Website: bh-photo
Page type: address-validator
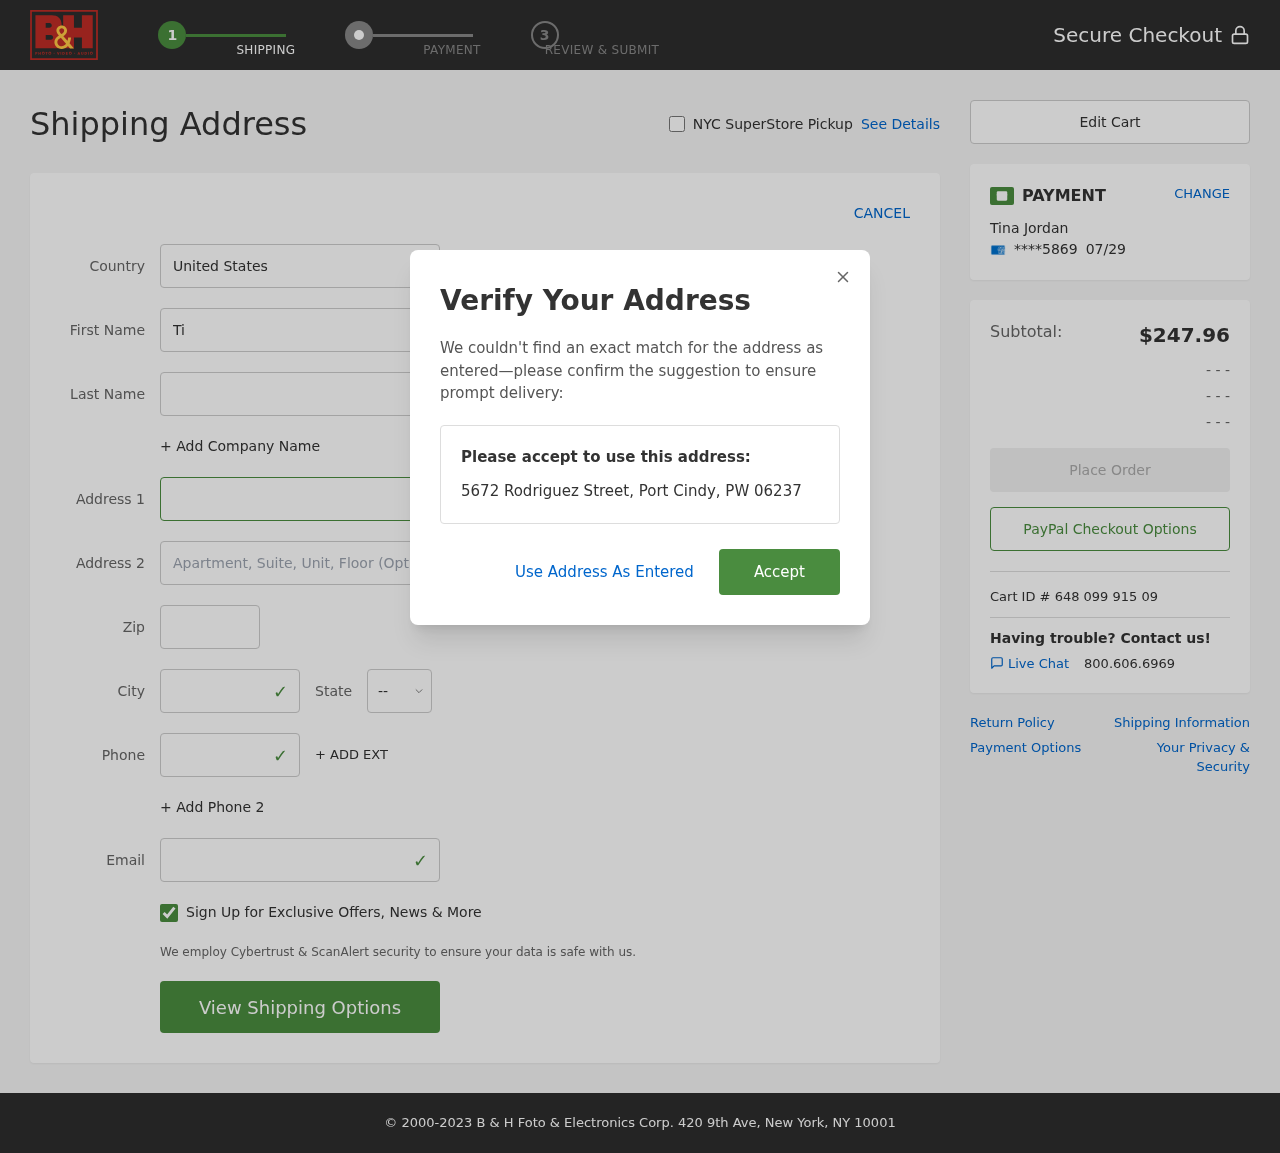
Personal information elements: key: PII_CARD_EXPIRY
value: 07/29
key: PII_CARD_LAST4
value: ****5869
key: PII_CITY
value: Port Cindy
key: PII_COUNTRY
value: United States
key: PII_EMAIL
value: tjordan@yahoo.com
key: PII_FIRSTNAME
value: Tina
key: PII_FULLNAME
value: Tina Jordan
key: PII_LASTNAME
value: Jordan
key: PII_PHONE
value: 9966814254
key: PII_POSTCODE
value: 06237
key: PII_STATE_ABBR
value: PW
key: PII_STREET
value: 5672 Rodriguez Street
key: PII_CITY_STATE_ZIP
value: Port Cindy, PW 06237
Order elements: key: ORDER_SUBTOTAL
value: $247.96
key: ORDER_ID
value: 648 099 915 09